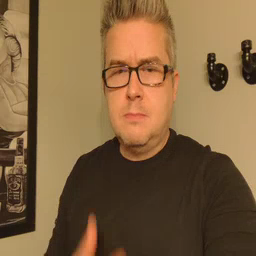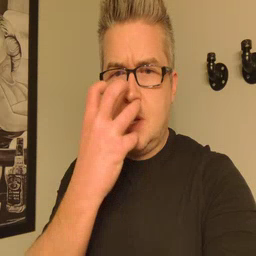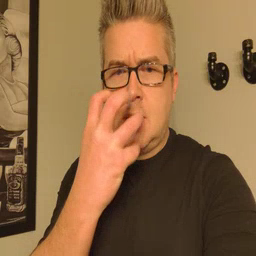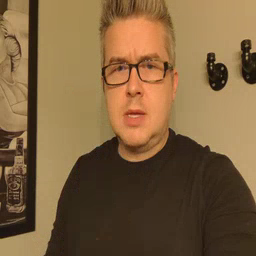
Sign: mad